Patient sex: M
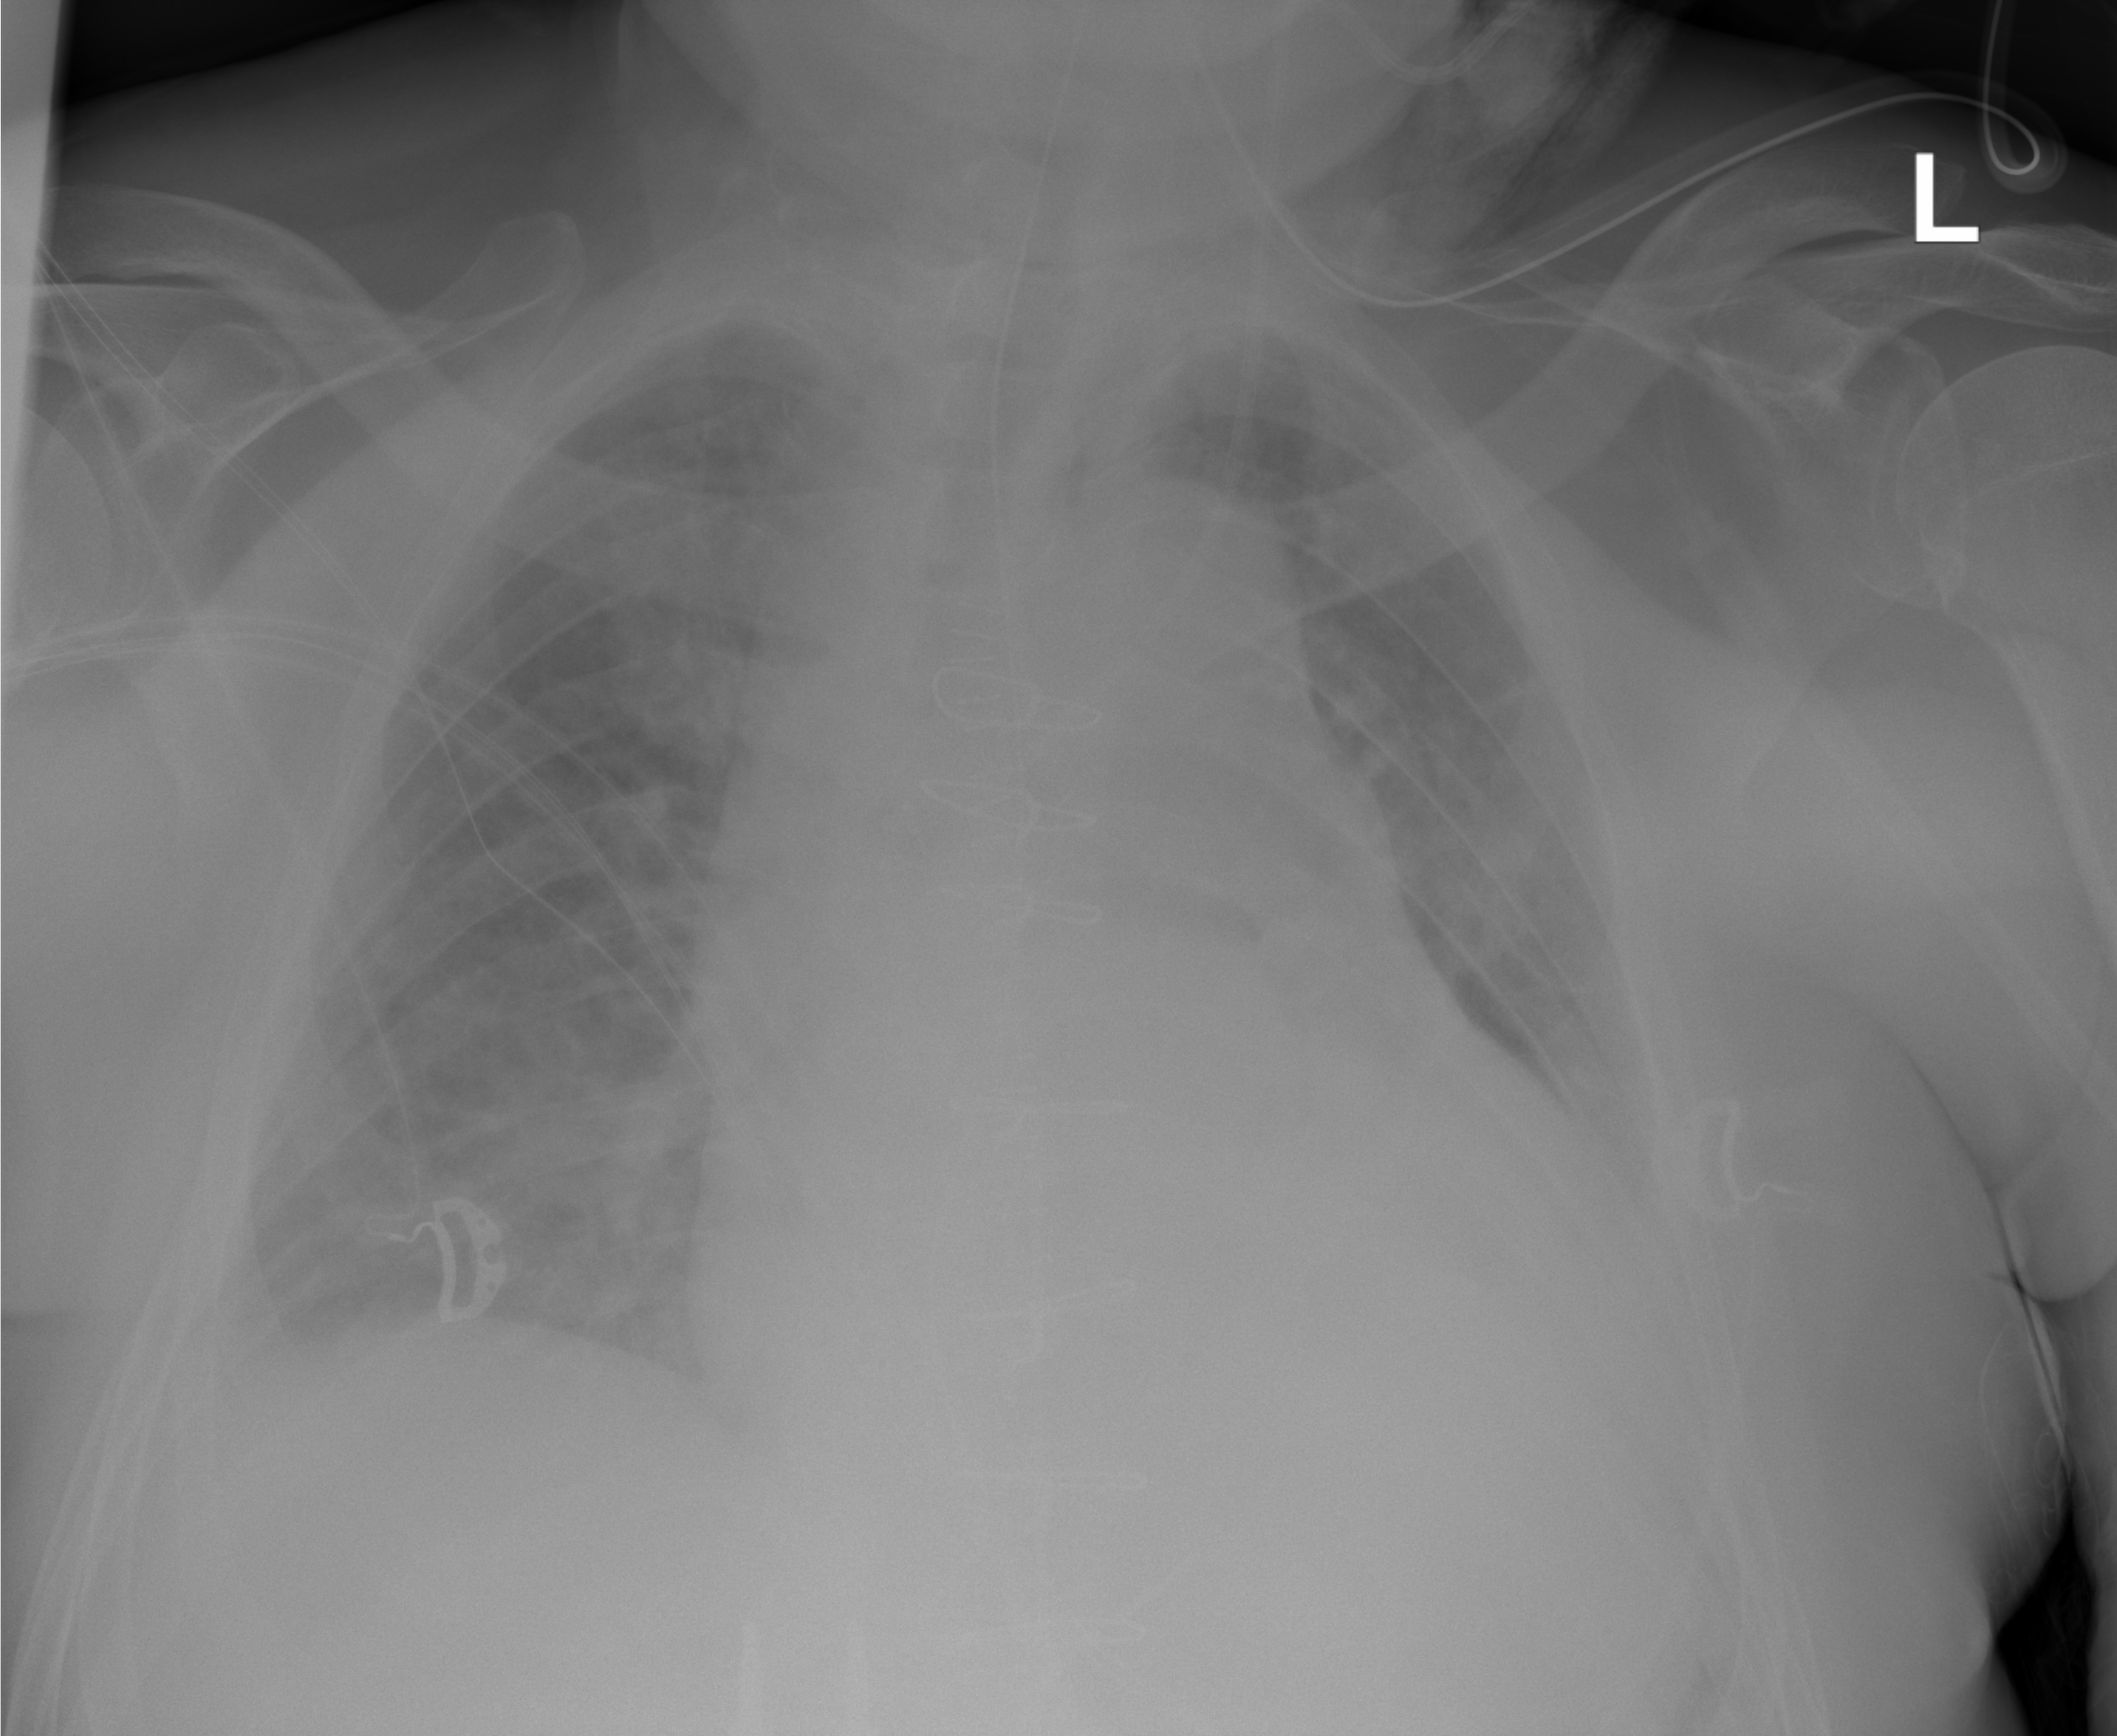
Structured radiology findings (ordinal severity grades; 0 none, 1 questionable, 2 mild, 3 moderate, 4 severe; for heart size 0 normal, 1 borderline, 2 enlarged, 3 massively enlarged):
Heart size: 0
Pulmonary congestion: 3
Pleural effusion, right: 0
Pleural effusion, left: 0
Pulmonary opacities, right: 3
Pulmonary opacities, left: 3
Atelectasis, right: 0
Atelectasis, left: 0